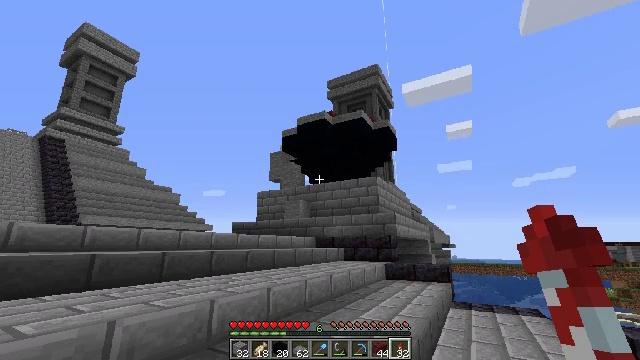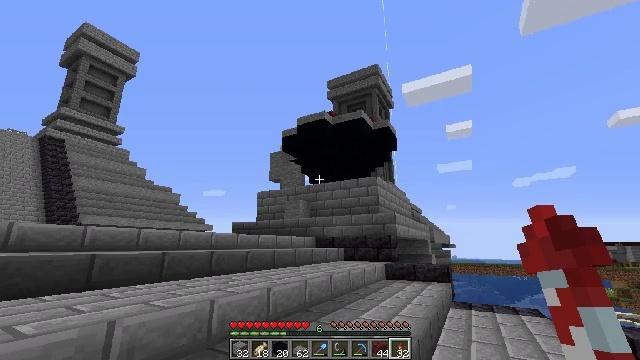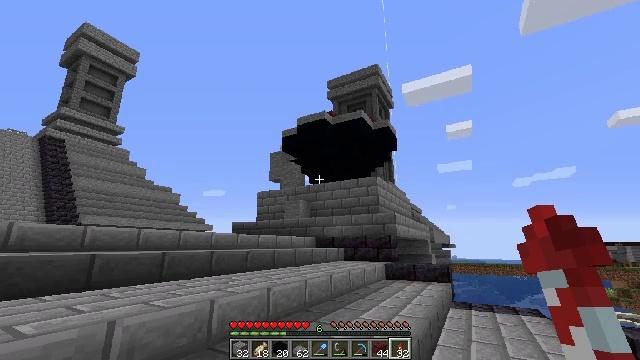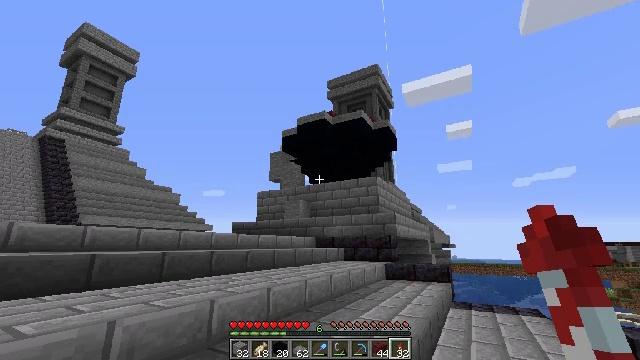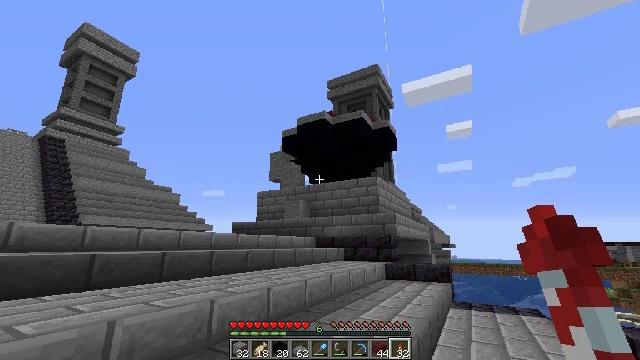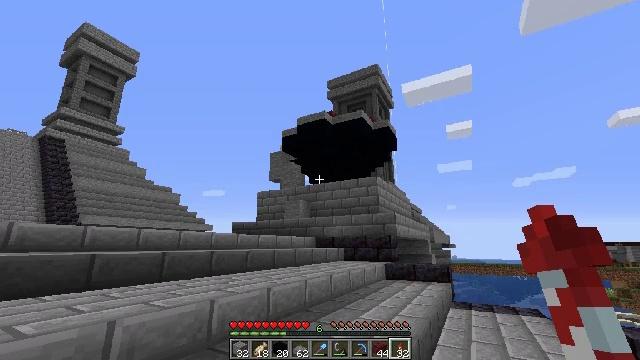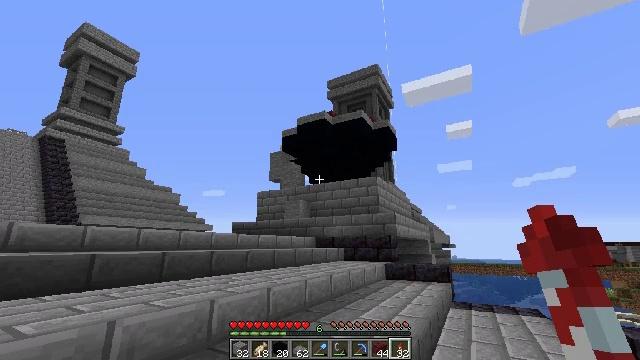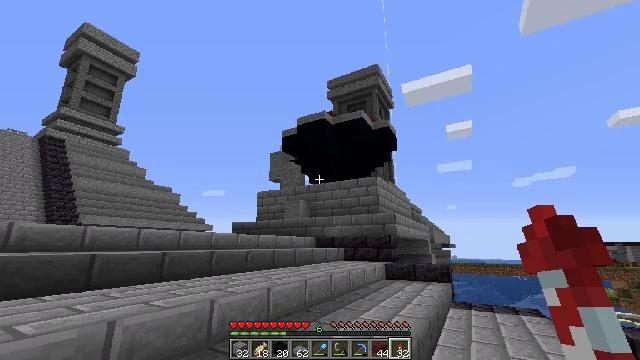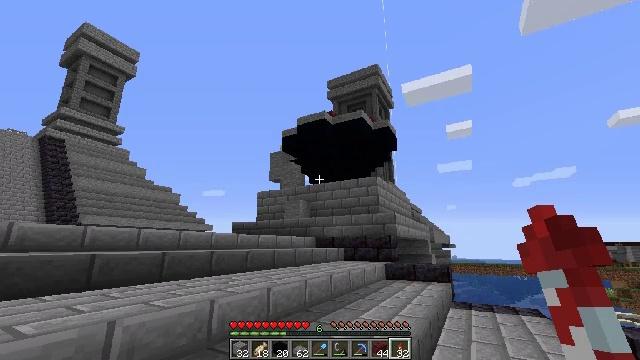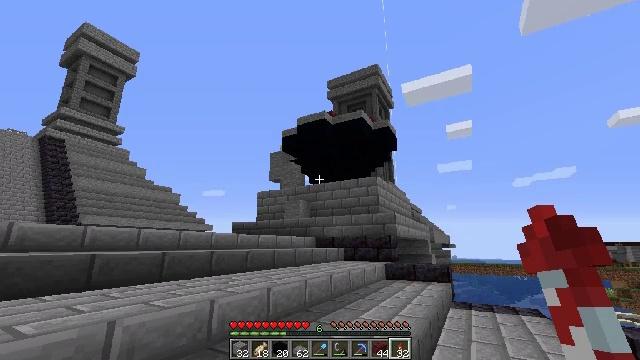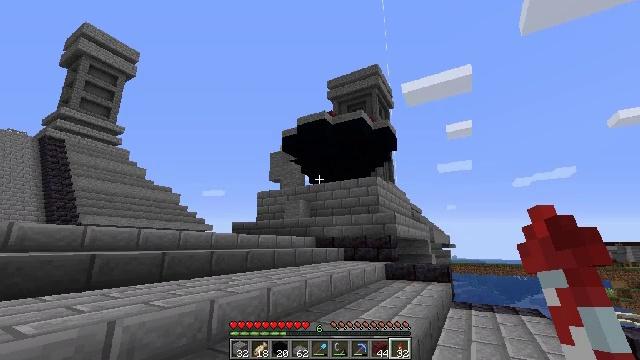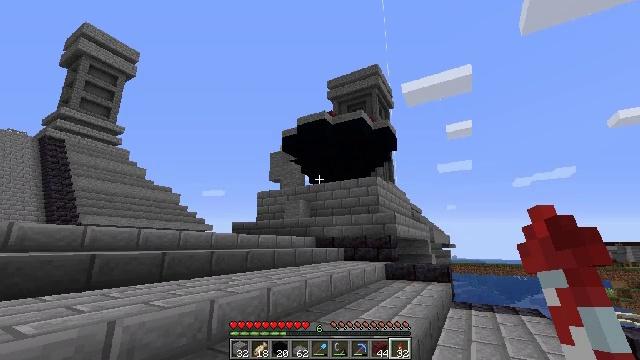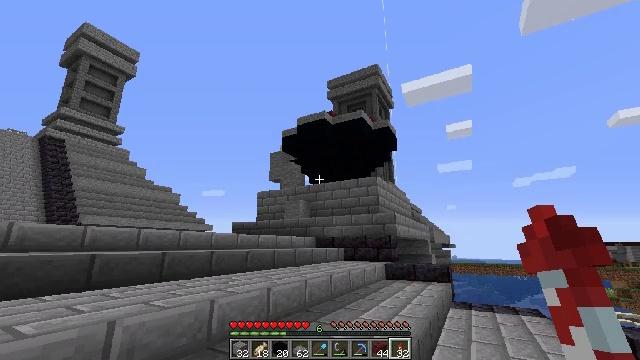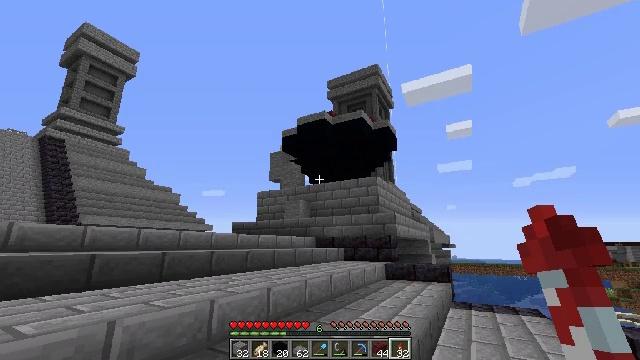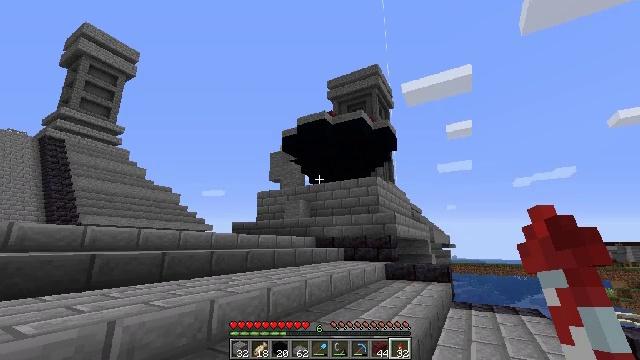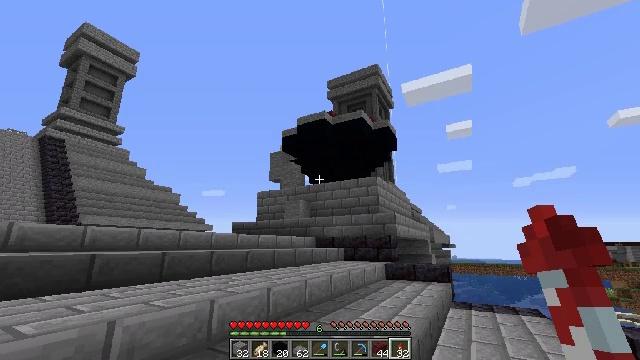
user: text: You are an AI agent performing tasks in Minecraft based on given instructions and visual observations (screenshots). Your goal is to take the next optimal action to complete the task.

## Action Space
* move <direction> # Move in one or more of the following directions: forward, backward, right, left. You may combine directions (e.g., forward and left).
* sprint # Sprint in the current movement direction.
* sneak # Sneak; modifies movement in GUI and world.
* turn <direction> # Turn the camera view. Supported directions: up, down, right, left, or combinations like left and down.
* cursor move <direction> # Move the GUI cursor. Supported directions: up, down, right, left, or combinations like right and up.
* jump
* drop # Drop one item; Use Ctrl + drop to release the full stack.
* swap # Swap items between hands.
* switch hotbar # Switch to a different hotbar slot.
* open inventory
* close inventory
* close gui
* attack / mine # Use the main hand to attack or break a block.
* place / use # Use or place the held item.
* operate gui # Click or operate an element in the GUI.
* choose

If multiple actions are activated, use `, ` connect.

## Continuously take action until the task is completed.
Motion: motion action
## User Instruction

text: Prepare materials in the crafting table to craft white concrete powder.
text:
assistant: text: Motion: no_op
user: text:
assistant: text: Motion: no_op
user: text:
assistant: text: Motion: no_op
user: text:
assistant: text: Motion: no_op
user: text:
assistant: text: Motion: no_op
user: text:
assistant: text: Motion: no_op
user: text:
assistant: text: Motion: no_op
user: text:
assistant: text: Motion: no_op
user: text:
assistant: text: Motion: no_op
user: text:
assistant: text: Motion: no_op
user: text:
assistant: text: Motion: no_op
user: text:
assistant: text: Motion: no_op
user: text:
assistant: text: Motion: no_op
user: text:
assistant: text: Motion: no_op
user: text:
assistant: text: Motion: no_op
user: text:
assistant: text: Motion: no_op
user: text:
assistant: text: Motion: no_op
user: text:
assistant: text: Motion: no_op
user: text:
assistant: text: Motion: no_op
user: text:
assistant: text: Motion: no_op
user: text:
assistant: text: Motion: no_op
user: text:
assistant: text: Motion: no_op
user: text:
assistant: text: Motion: no_op
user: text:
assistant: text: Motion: no_op
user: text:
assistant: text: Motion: no_op
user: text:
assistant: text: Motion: no_op
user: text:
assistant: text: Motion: no_op
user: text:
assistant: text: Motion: no_op
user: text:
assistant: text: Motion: no_op
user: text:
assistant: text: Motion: no_op